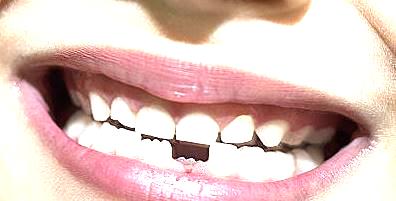
Condition: hypodontia